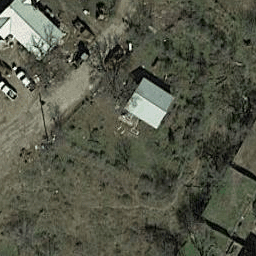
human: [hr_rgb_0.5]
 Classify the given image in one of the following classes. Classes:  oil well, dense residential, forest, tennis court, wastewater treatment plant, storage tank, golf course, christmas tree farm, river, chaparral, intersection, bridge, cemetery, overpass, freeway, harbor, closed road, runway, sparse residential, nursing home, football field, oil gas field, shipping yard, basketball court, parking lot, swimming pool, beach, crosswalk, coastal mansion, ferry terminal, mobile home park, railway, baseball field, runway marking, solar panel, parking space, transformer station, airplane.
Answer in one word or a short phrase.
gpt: sparse residential